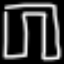
Label: pants